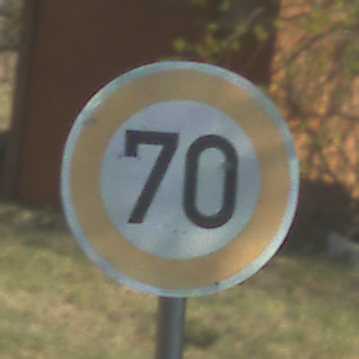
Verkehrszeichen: Geschwindigkeit70
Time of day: MorningAfternoon
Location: Outdoor (Suburban)
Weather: Clear
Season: NotSpecified
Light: Natural